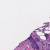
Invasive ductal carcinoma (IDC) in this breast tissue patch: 0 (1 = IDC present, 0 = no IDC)